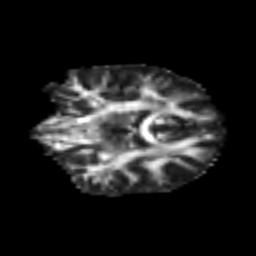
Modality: FA
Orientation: coronal
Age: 23
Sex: male
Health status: healthy